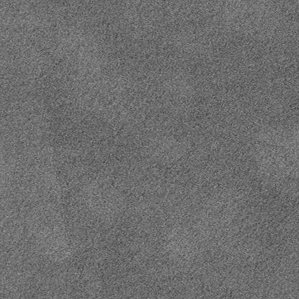
Label: frost